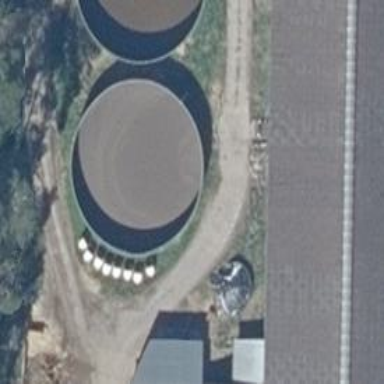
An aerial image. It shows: Storage tank with man-made structure.